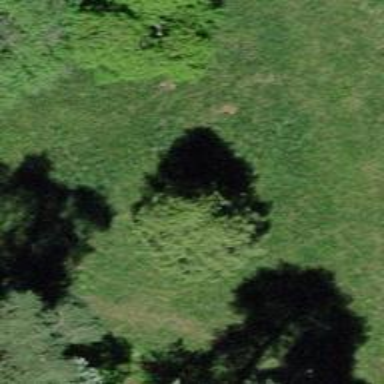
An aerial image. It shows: Broadleaved tree with lush foliage.